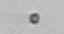
Label: nanoplankton_mix